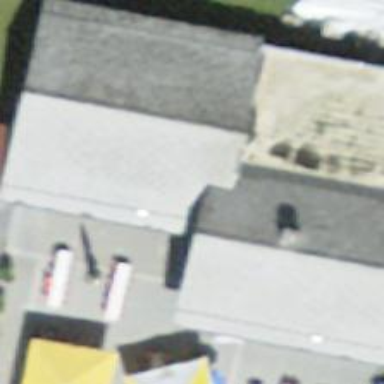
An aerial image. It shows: Restaurant.